【题型】解答题　【知识点】解析几何　【难度】medium
(2025·上海宝山·二模) 已知双曲线 $C:x^2 - \frac{y^2}{3} = 1$, $F_1,F_2$ 分别是其左、右焦点, 直线 $l$ 与双曲线 $C$ 的右支交于 $A,B$ 两点.

(1) 当直线 $l$ 过点 $F_2$, 且 $|AB| = 6$ 时, 求 $\triangle ABF_1$ 的周长;

(2) 已知点 $N(-2,3)$, 若直线 $AN$、$BN$ 的斜率之和为 $0$, 且 $\tan \angle ANB = \frac{4}{3}$, 当 $AN$、$BN$ 分别与 $y$ 轴交于点 $R$、$S$ 时, 求 $\triangle RSN$ 的面积;

(3) 已知直线 $l$ 过点 $F_2$, $P$ 是双曲线 $C$ 上一点且位于第一象限, 且满足 $\overrightarrow{OQ} = 2\overrightarrow{OP}$ 的点 $Q$ 在线段 $AB$ 上, 若 $\overrightarrow{AB} = 2\overrightarrow{QF_2}$, 求点 $P$ 的坐标.

\vspace{1em}
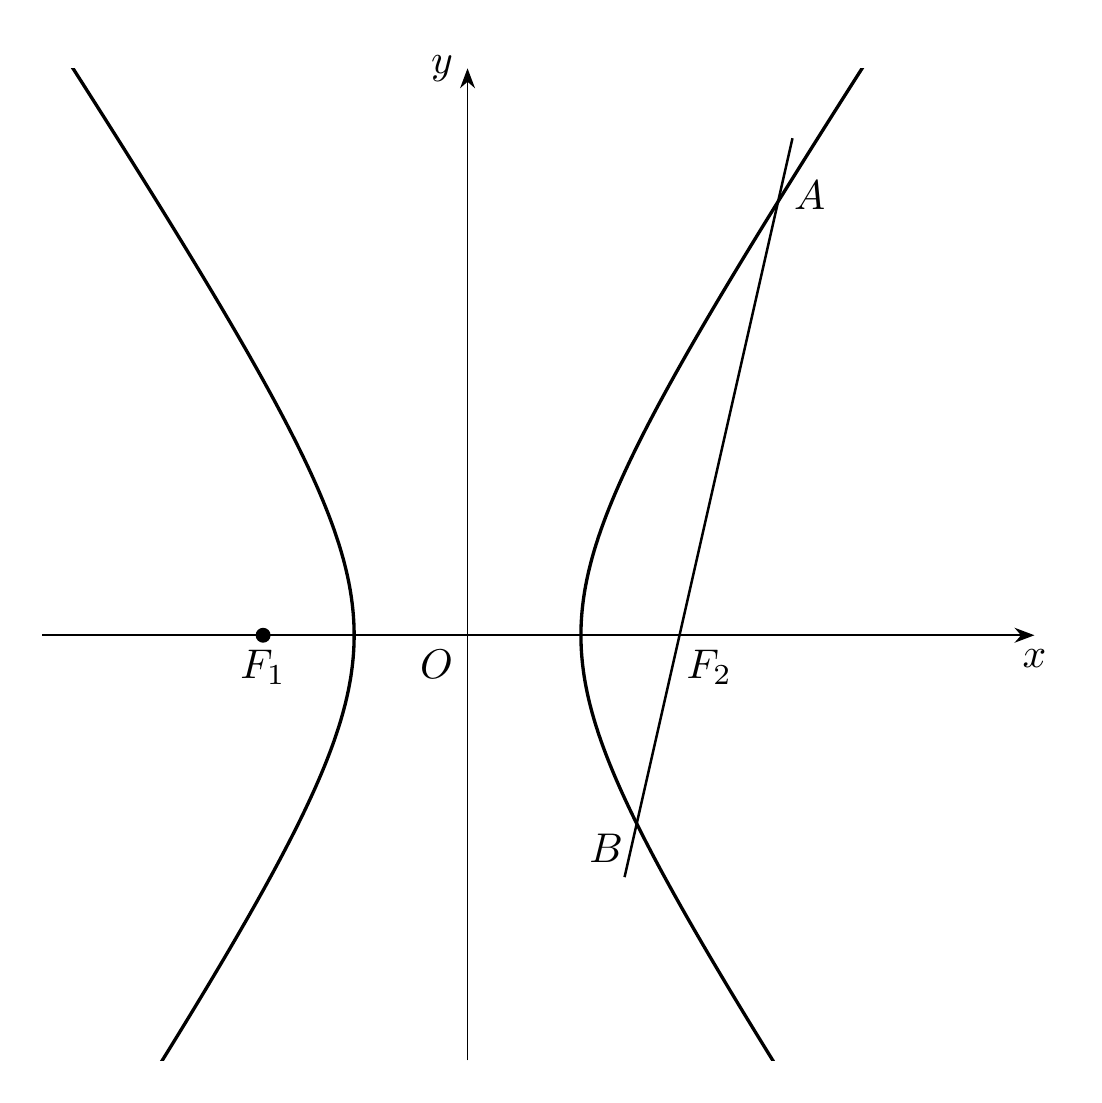
【解答】
【详解】

(1)

根据双曲线定义得: $|AF_1| - |AF_2| = 2$, $|BF_1| - |BF_2| = 2$,
两式相加得 $|AF_1| + |BF_1| - (|AF_2| + |BF_2|) = 4$, 即 $|AF_1| + |BF_1| - |AB| = 4$,
由已知 $|AB| = 6$ 得 $|AF_1| + |BF_1| = 10$, 所以 $\triangle ABF_1$ 的周长为 $16$.

(2)

设直线 $AN$、$BN$ 的倾斜角分别为 $\alpha$、$\beta$,
由已知 $k_{AN} + k_{BN} = 0$ 得 $\alpha + \beta = \pi$, 不妨设 $0 < \alpha < \frac{\pi}{2} < \beta < \pi$, 则 $\angle ANB = 2\alpha$,
则 $\tan \angle ANB = \tan 2\alpha = \frac{4}{3}$ 可求得 $\tan \alpha = \frac{1}{2}$ 或 $-2$ (舍), $\tan \beta = -\frac{1}{2}$,

所以直线 $AN:y - 3 = \frac{1}{2}(x + 2)$ 解得 $R(0,4)$,
直线 $BN:y - 3 = -\frac{1}{2}(x + 2)$ 解得 $S(0,2)$,

所以 $\triangle RSN$ 的面积为 $\frac{1}{2}|RS| \cdot |x_N| = \frac{1}{2} \times 2 \times 2 = 2$.

(3)

设 $P(x_0,y_0)(x_0 > 0,y_0 > 0)$, 由 $\overrightarrow{OQ} = 2\overrightarrow{OP}$ 知 $Q(2x_0,2y_0)$,

若直线 $l$ 斜率不存在, 则 $l:x = 2$, 此时 $P(1,0)$,$Q(2,0)$ 与点 $F_2(2,0)$ 重合, 不符合题意, 舍去;

设直线 $l$ 方程为: $y = k(x - 2)$,
与双曲线 $C:x^2 - \frac{y^2}{3} = 1$ 联立化简得 $(k^2 - 3)x^2 - 4k^2x + 4k^2 + 3 = 0$,
$k^2 - 3 \neq 0,\Delta > 0$ 显然成立, 设交点 $A(x_1,y_1),B(x_2,y_2)$,

由韦达定理: $x_1 + x_2 = \frac{4k^2}{k^2 - 3}$, $x_1x_2 = \frac{4k^2 + 3}{k^2 - 3}$.

由 $\overrightarrow{AB} = 2\overrightarrow{QF_2}$ 得 $(x_2 - x_1,y_2 - y_1) = 2(2 - 2x_0,-2y_0)$,
从而 $x_2 - x_1 = 2(2 - 2x_0)$, 即 $(x_1 - x_2)^2 = 16(x_0 - 1)^2$,
将韦达定理代入 $\left(\frac{4k^2}{k^2 - 3}\right)^2 - 4 \times \frac{4k^2 + 3}{k^2 - 3} = 16(x_0 - 1)^2$,
化简得 $9(k^2 + 1) = 4(x_0 - 1)^2(k^2 - 3)^2$ (※).

因为 $k = k_{QF_2} = \frac{2y_0}{2x_0 - 2} = \frac{y_0}{x_0 - 1}$, 即 $y_0 = k(x_0 - 1)$,
由已知 $P(x_0,y_0)$ 在双曲线上, 得 $3x_0^2 - y_0^2 = 3$,
从而 $3x_0^2 - (k(x_0 - 1))^2 = 3$ 得 $k^2 = \frac{3x_0^2 - 3}{(x_0 - 1)^2} = \frac{3(x_0 + 1)}{x_0 - 1}$ 代入 (※) 式,
$9\left(\frac{3x_0 + 3}{x_0 - 1} + 1\right) = 4(x_0 - 1)^2\left(\frac{3x_0 + 3}{x_0 - 1} - 3\right)^2$,
化简得 $9\frac{4x_0 + 2}{x_0 - 1} = 4(x_0 - 1)^2\left(\frac{6}{x_0 - 1}\right)^2$, 即 $9\frac{4x_0 + 2}{x_0 - 1} = 4 \times 36$,
解得 $x_0 = \frac{3}{2}$, 则点 $P$ 的坐标为 $\left(\frac{3}{2},\frac{\sqrt{15}}{2}\right)$.
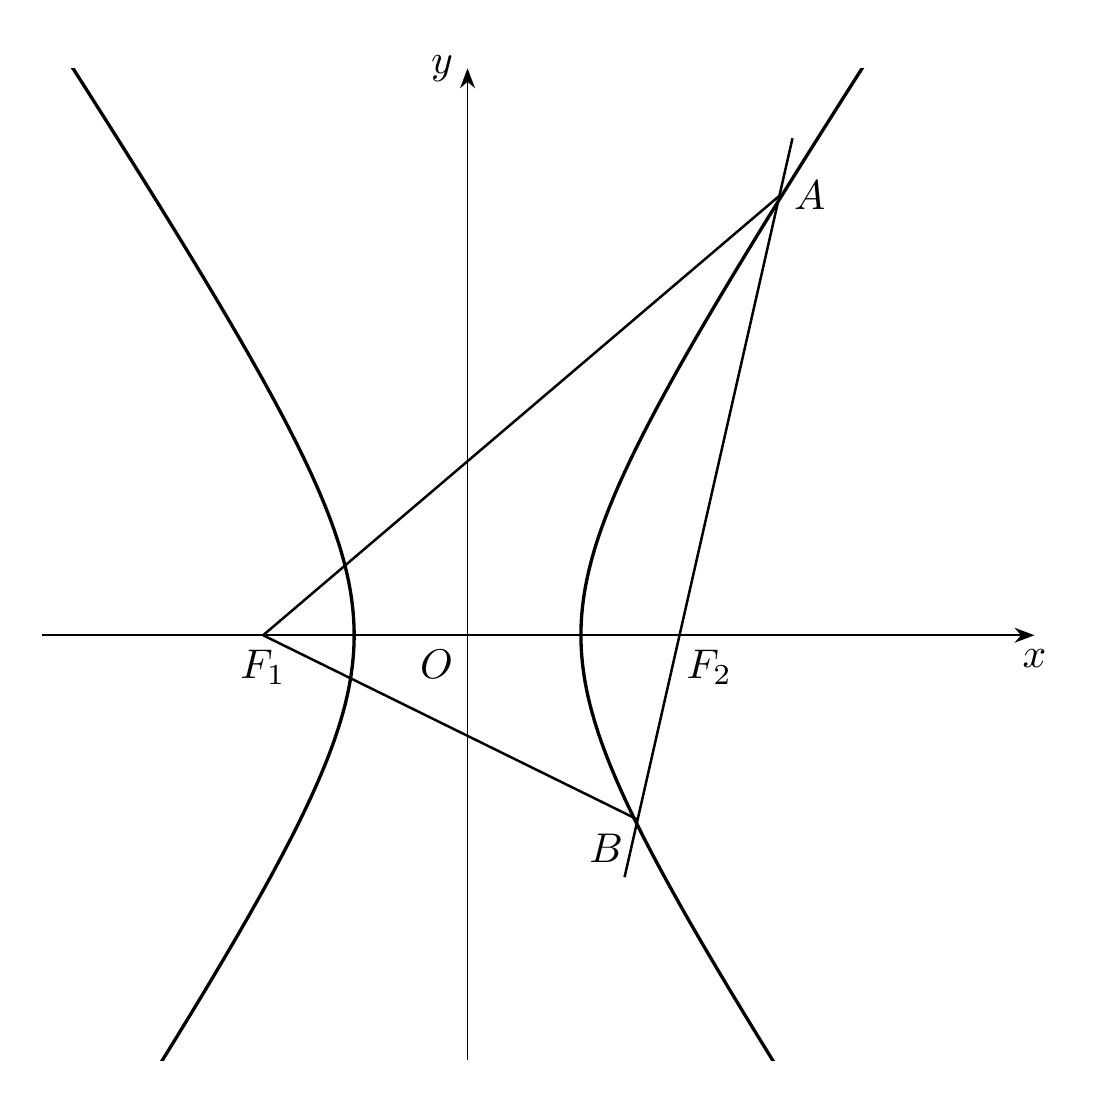
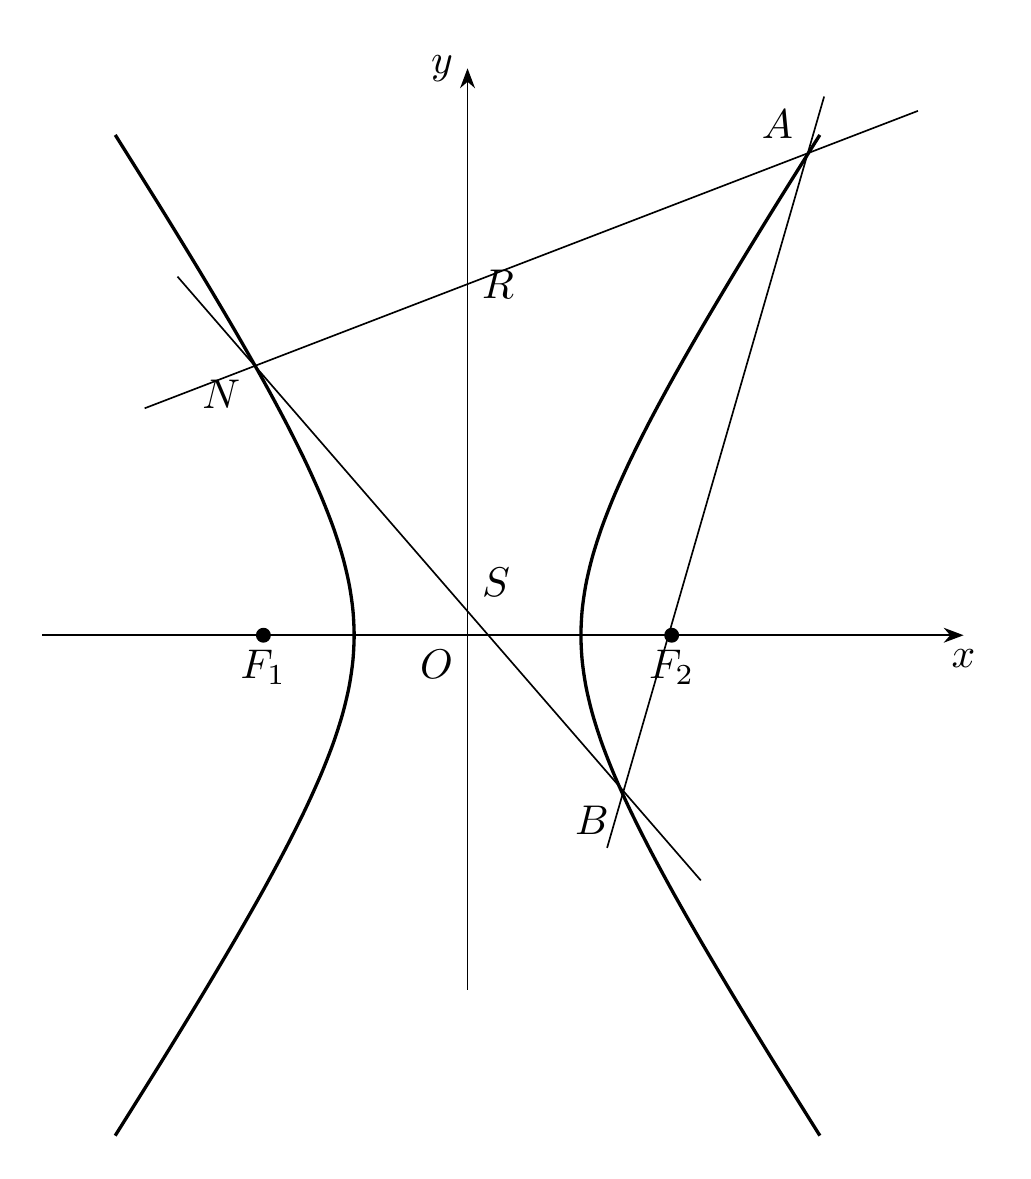
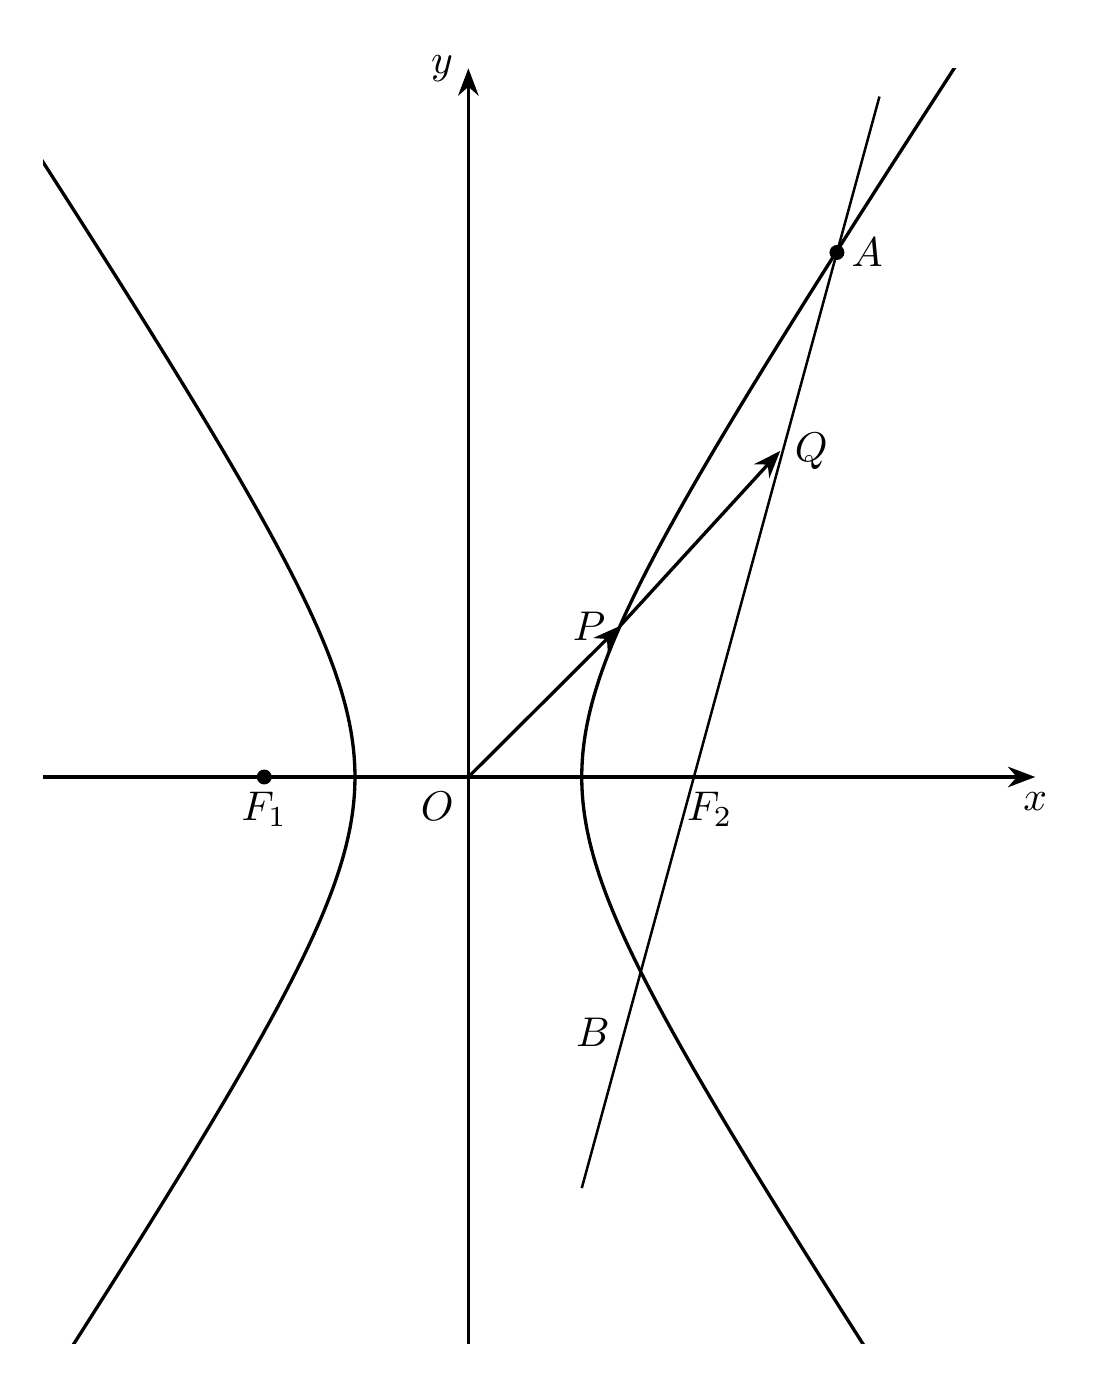